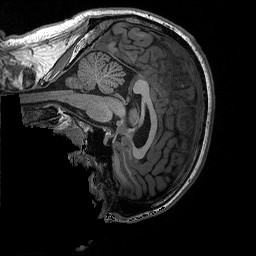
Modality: T1w
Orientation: sagittal
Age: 41
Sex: male
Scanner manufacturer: siemens
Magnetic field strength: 3 T
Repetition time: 2.3 s
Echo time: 0.00298 s